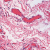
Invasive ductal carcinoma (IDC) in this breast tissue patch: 0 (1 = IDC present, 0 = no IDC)